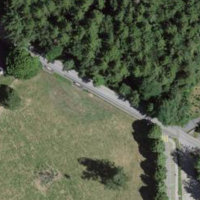
EUNIS habitat code: 55
Species observed at this site:
Fagus sylvatica